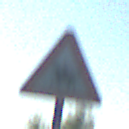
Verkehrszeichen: ReiterRechts
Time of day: MorningAfternoon
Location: Outdoor (Nature)
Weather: Clear
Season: NotSpecified
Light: Natural